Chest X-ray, AP view. Patient: 69 years old, sex F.
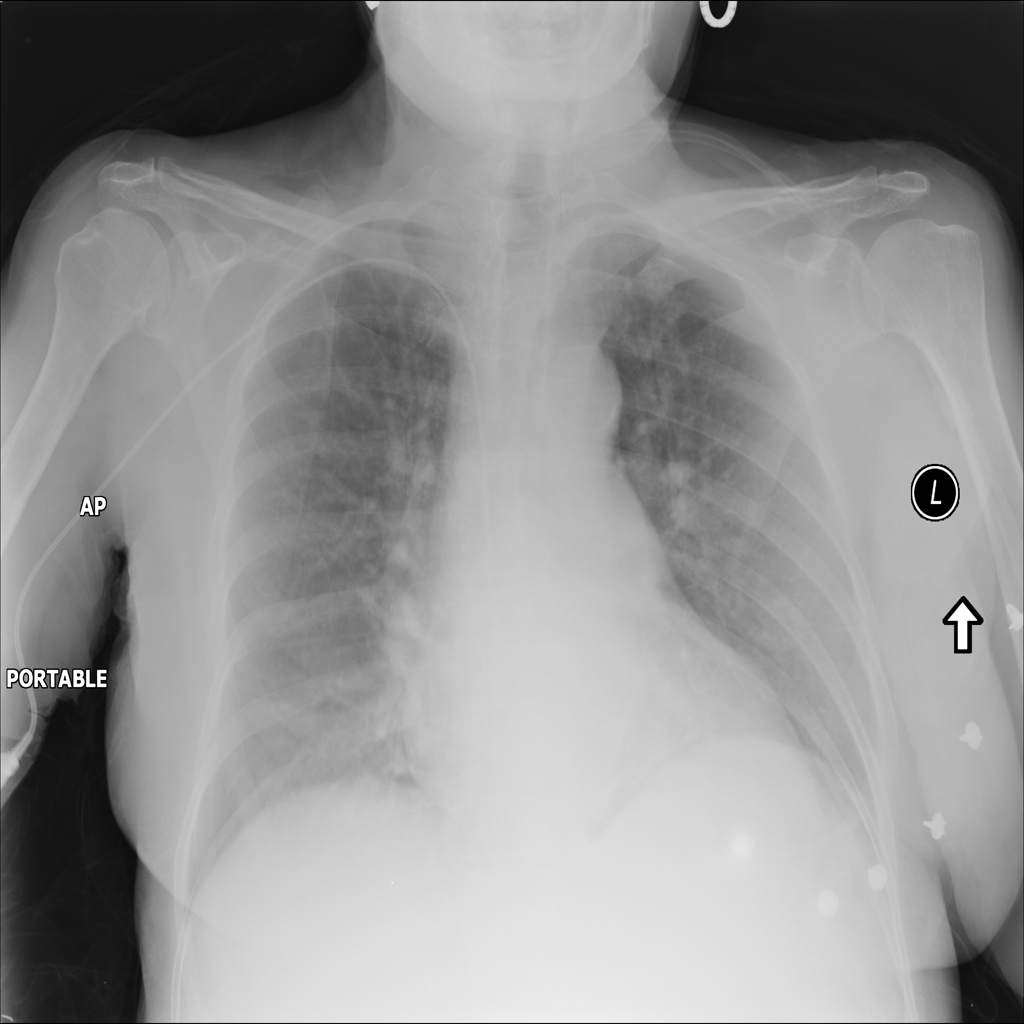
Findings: No Finding